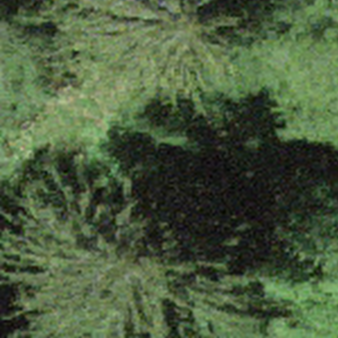
Label: other